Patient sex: M
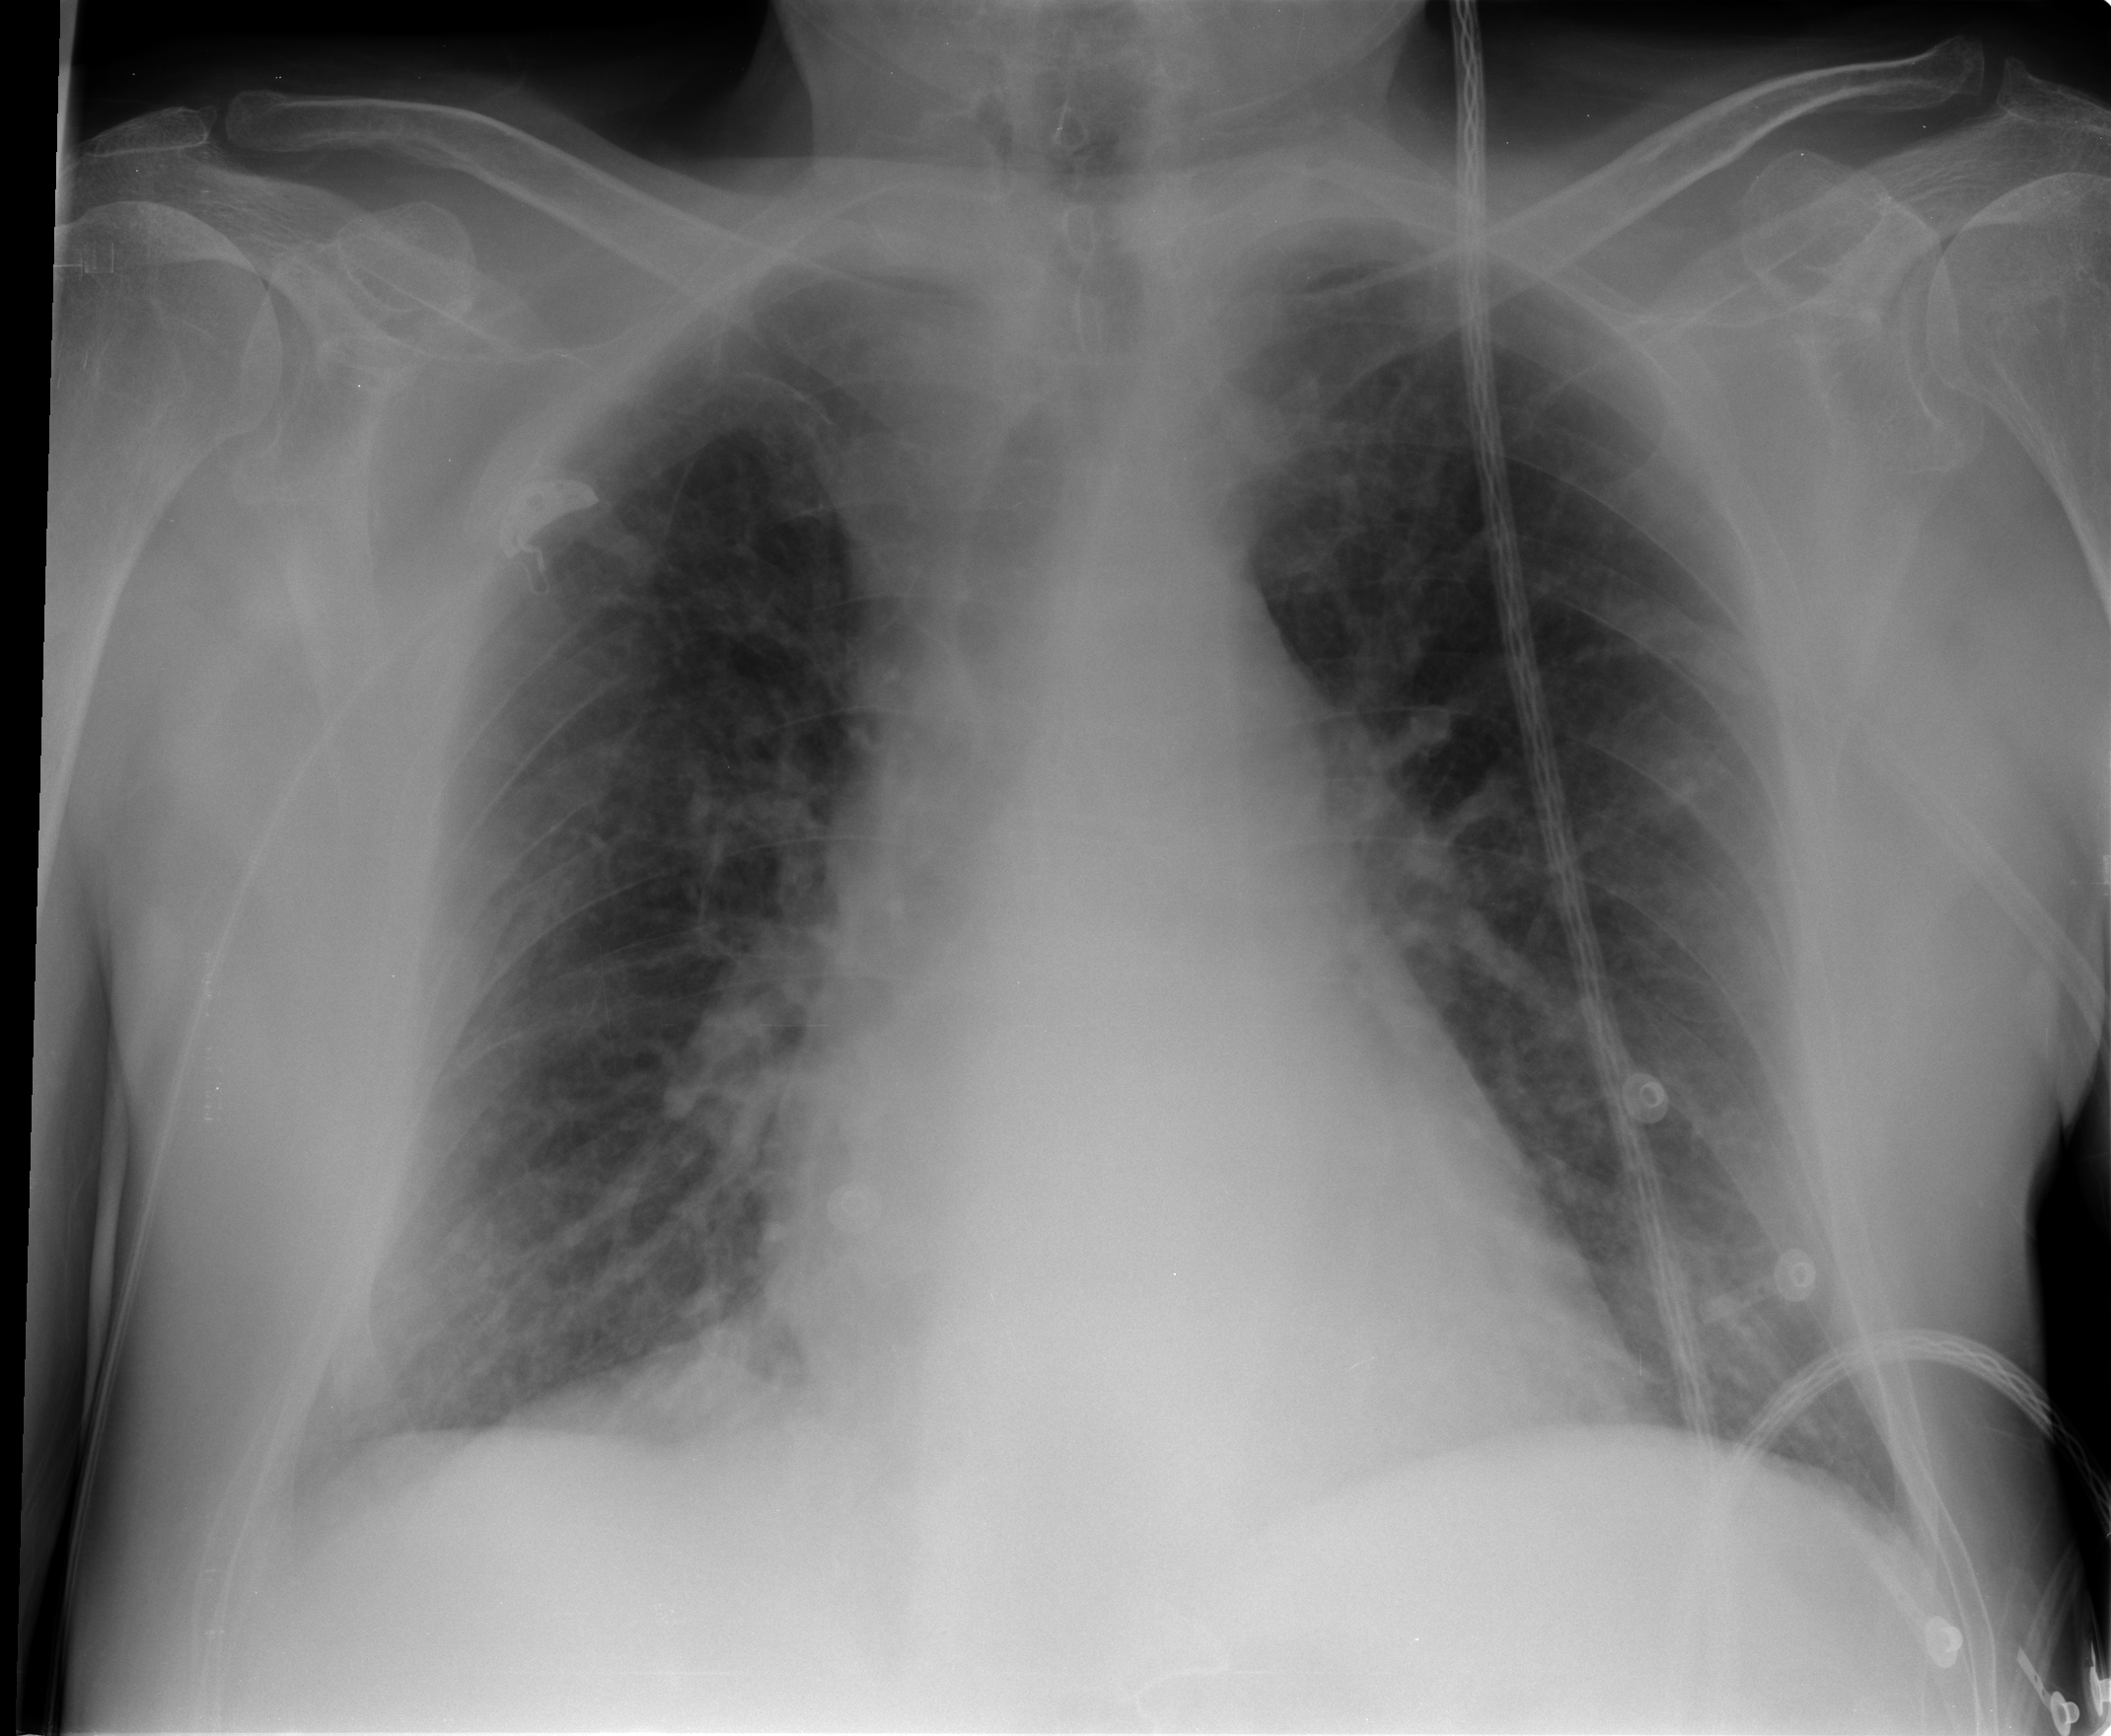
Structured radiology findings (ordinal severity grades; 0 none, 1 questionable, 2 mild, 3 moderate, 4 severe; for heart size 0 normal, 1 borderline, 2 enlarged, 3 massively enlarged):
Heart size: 2
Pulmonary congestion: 2
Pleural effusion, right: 0
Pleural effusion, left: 0
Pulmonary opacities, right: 0
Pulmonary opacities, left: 0
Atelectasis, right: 0
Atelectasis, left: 0